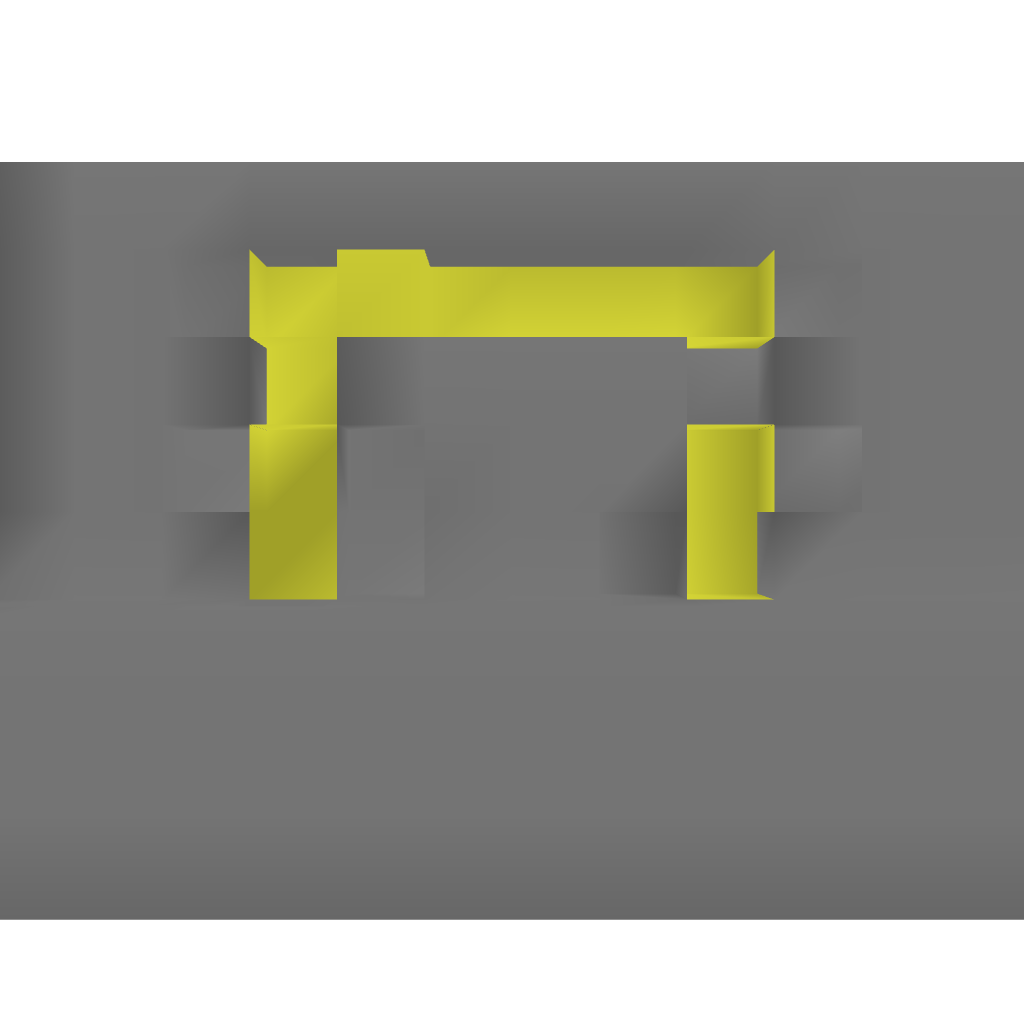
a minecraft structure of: UndercoverDoor bad low quality